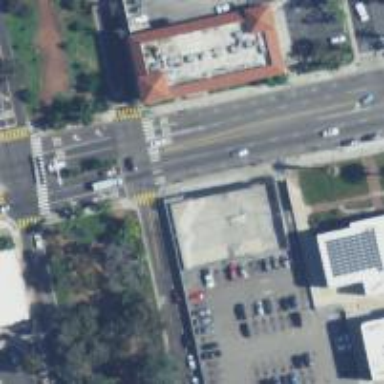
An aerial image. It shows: Marked footway crossing with zebra markings.